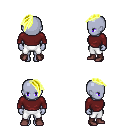
a pixel art fantasy rpg character, female body template, dark elf, purple skin, maroon long-sleeve shirt, white pants, gold long mohawk hairstyle, maroon shoes, four views (front, back, left, right), 2x2 character sprite sheet, small pixel art, hard edges, no anti-aliasing